Interaction volume radius: 10 \u00c5
Interaction volume height: 25 \u00c5
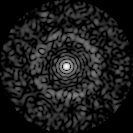
Disorder parameter: 0.8215